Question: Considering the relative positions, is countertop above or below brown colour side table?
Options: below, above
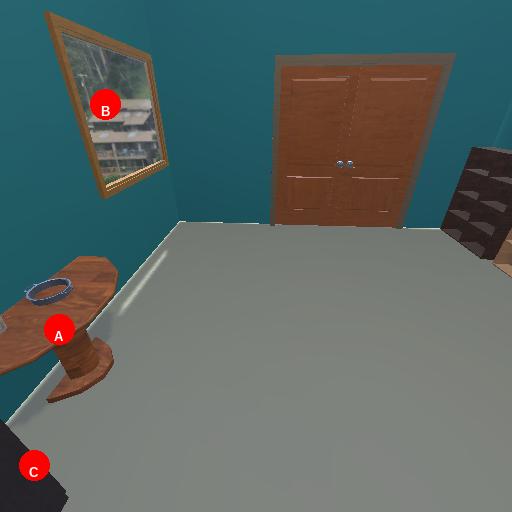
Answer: below